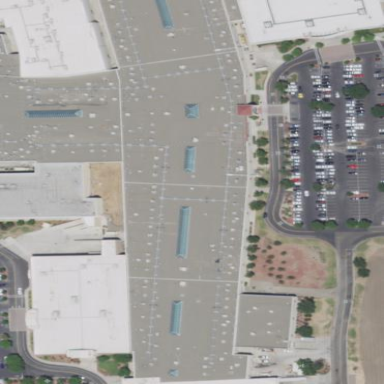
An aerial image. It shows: Mall building.